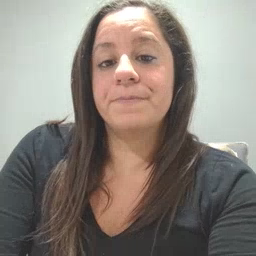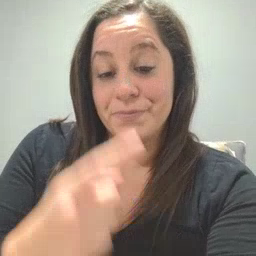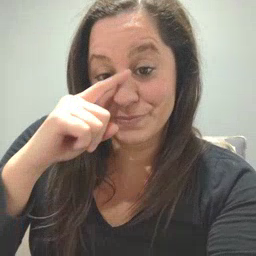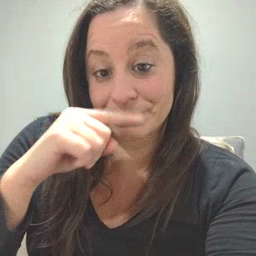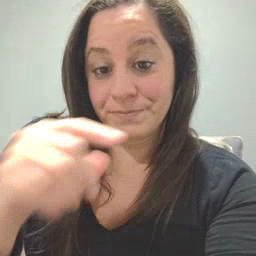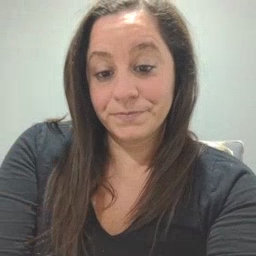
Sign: noisy